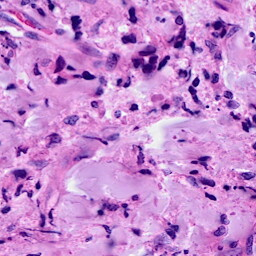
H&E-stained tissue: Breast